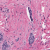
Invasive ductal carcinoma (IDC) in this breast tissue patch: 0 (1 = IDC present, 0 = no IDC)